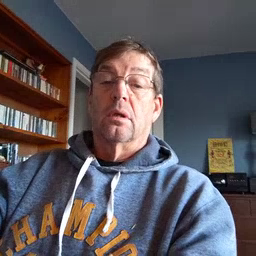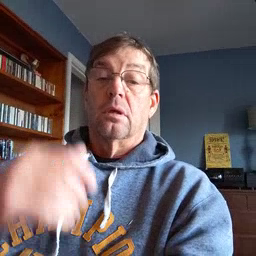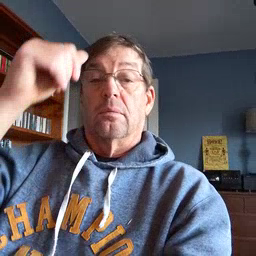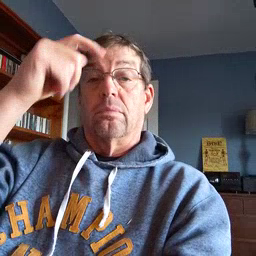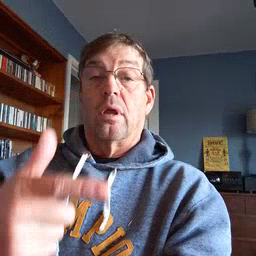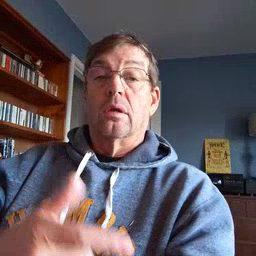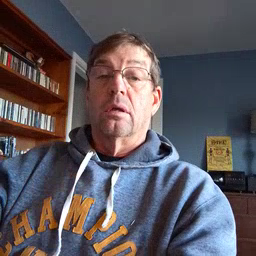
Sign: brother